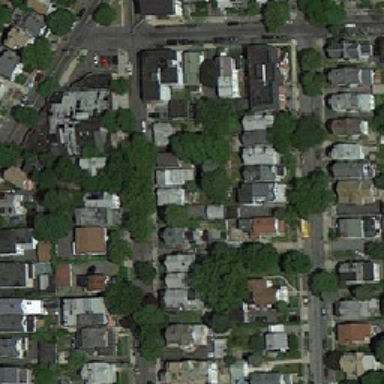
The sloped roof building is lined up in each block .